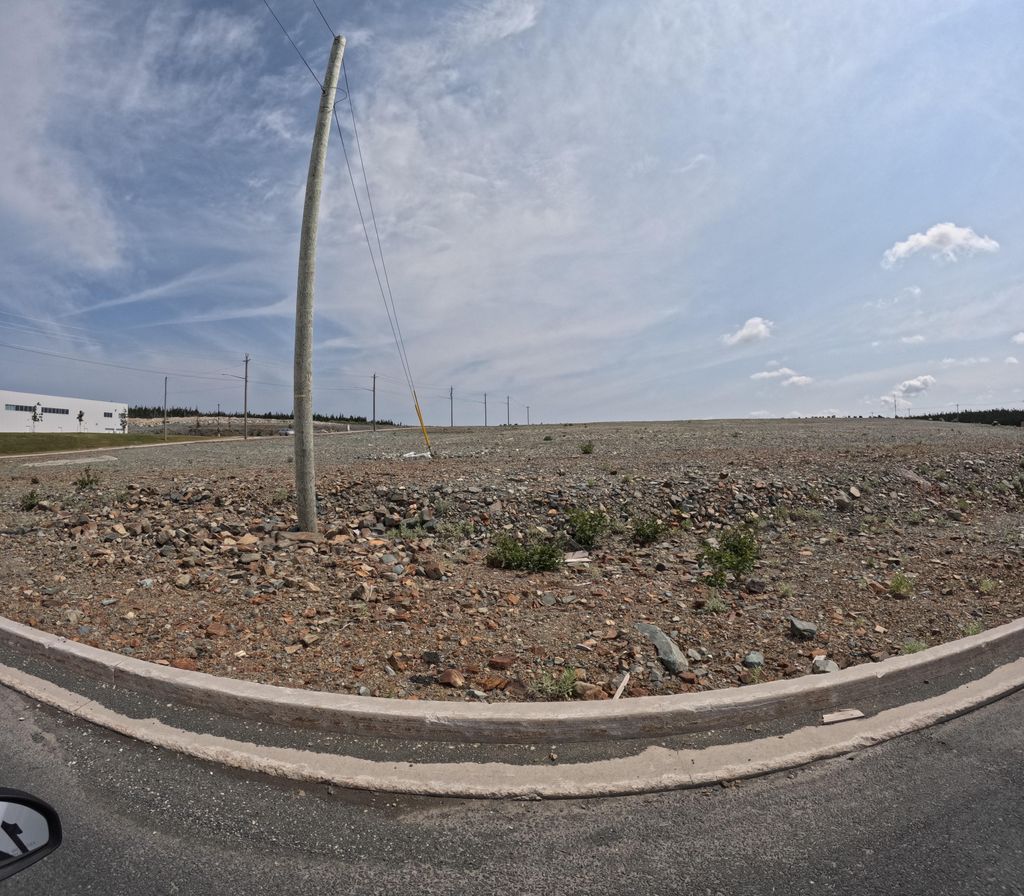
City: st_johns